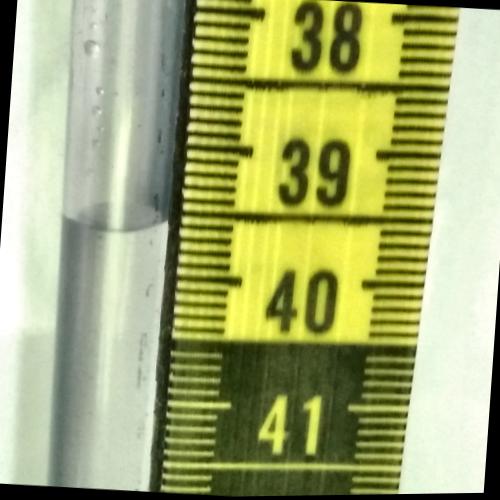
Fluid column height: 39.6 cm